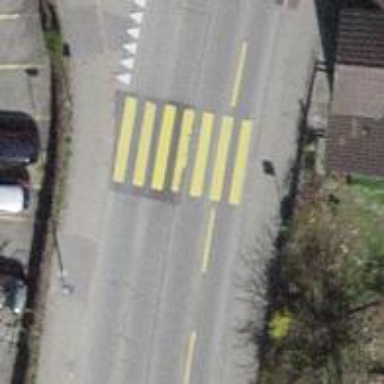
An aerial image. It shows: Uncontrolled zebra crossing with yellow markings.